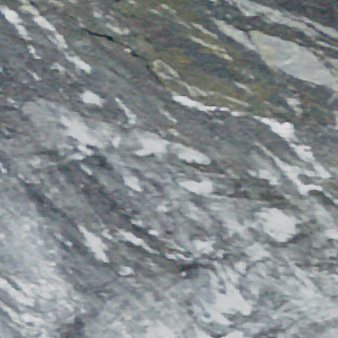
Label: other